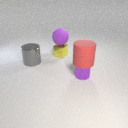
small yellow metal cube below large purple rubber sphere